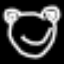
Label: frog